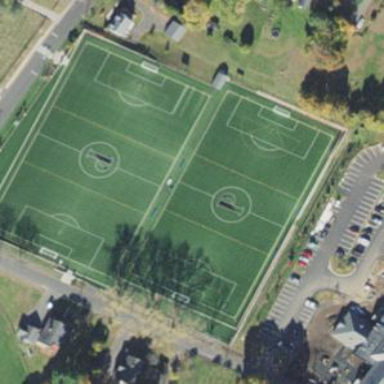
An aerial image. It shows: Soccer pitch for leisureland activities.